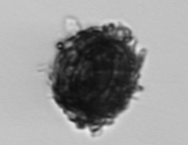
Label: Thalassiosira_TAG_external_detritus